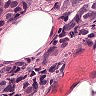
Metastatic tissue present: yes